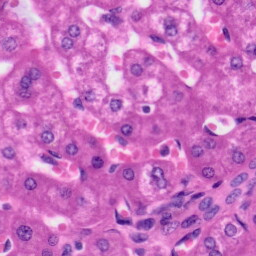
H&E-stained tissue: Liver